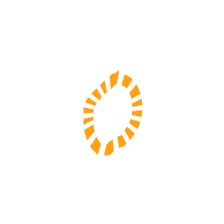
Shape: circle